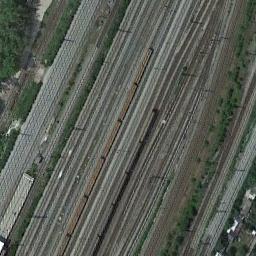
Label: railway